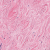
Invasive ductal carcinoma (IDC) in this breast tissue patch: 0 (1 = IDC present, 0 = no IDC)